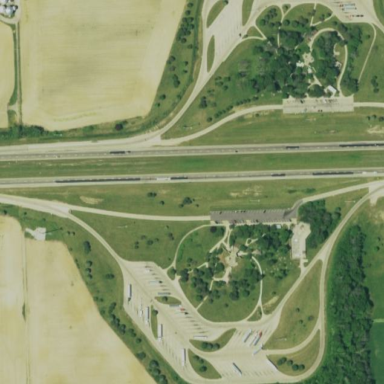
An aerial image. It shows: Park situated as rest area by the road.